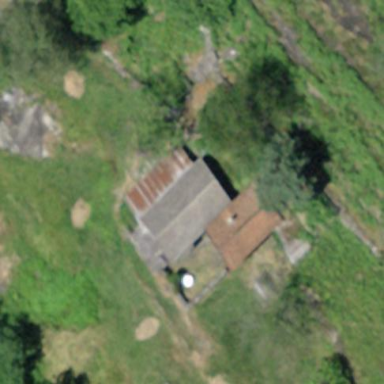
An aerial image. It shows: Cabin is depicted in the image.